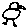
Label: bird